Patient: sex M, age 42
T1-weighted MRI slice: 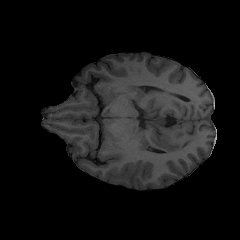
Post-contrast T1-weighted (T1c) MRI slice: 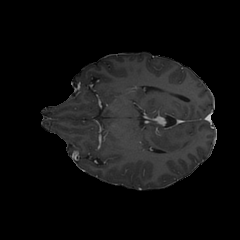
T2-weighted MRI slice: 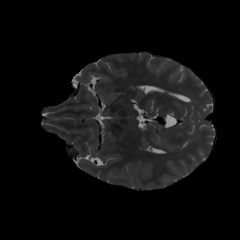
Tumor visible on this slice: no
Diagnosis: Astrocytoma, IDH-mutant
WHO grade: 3